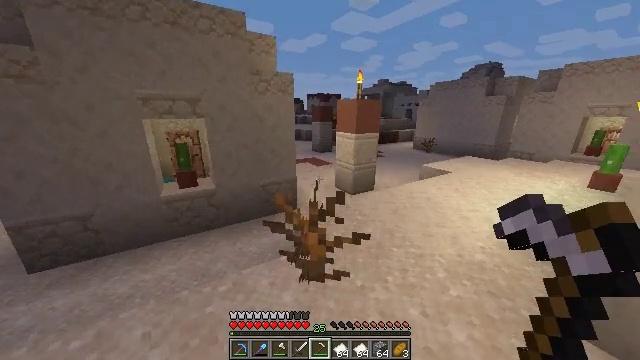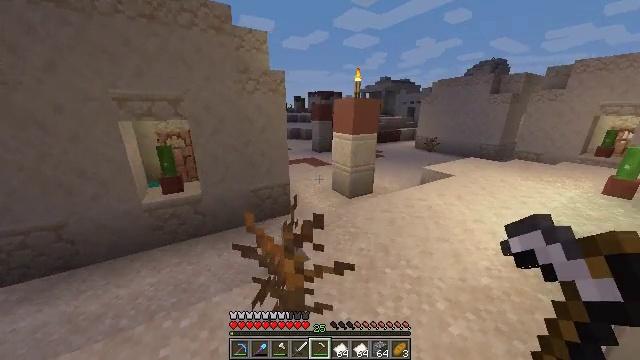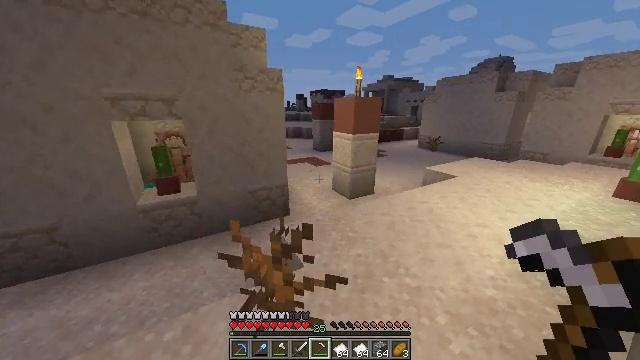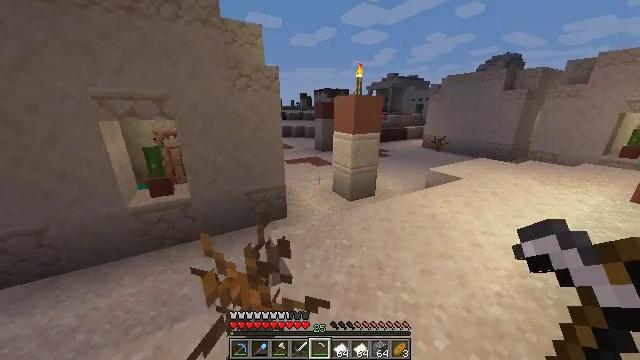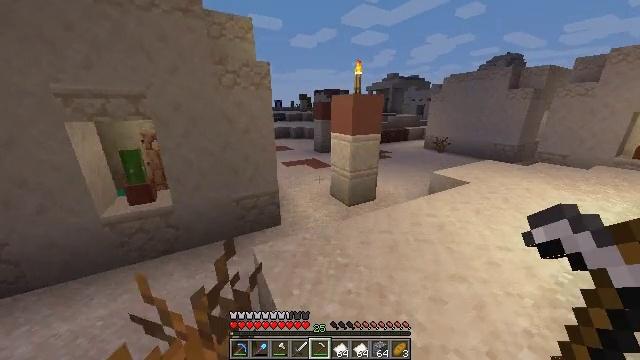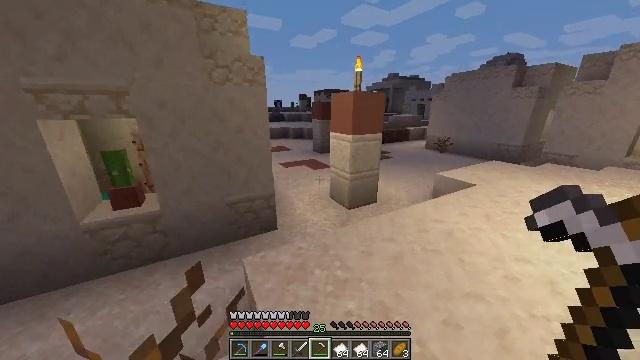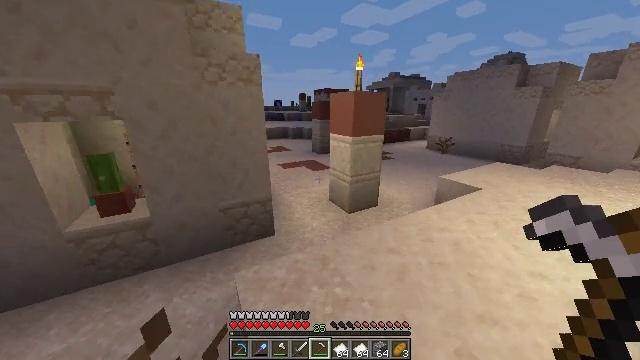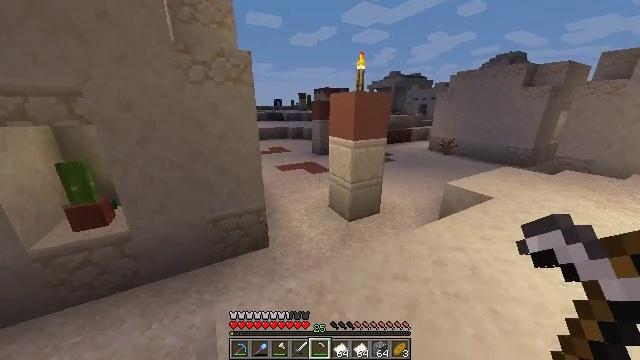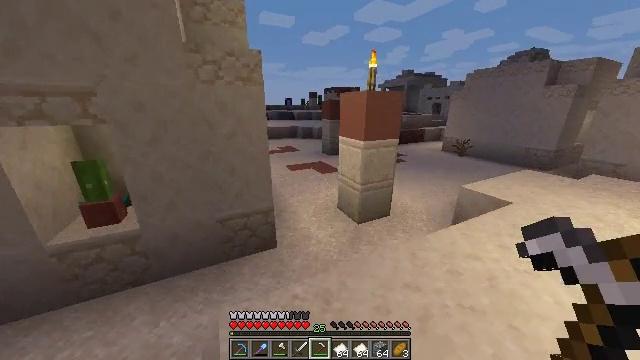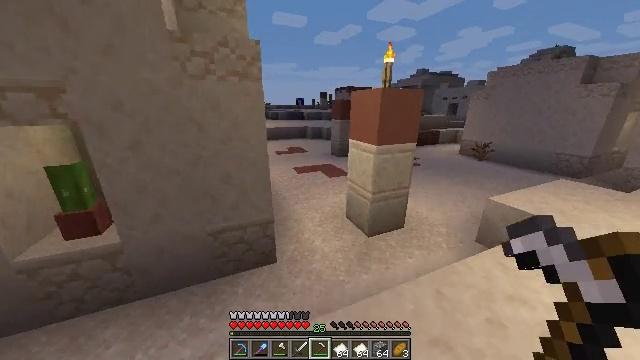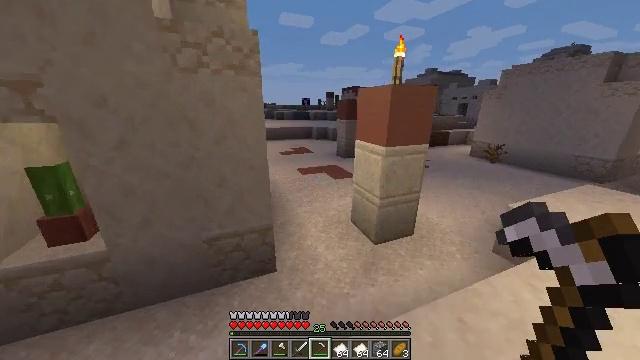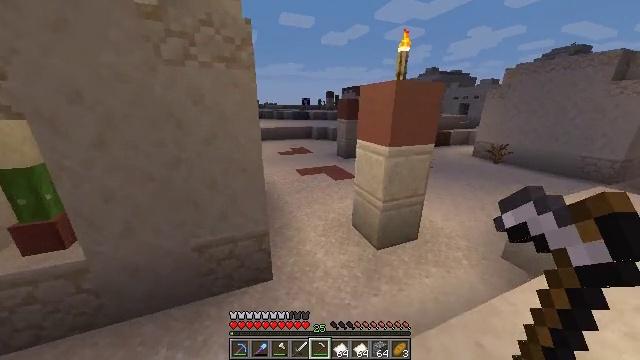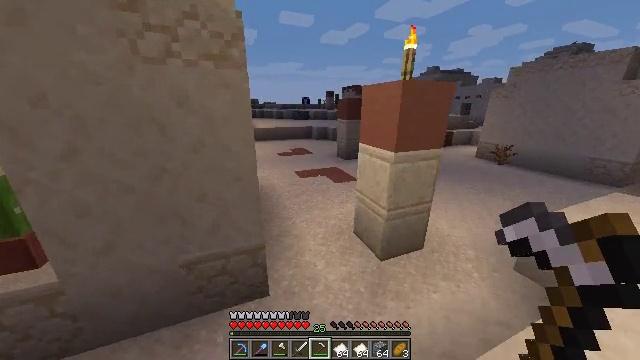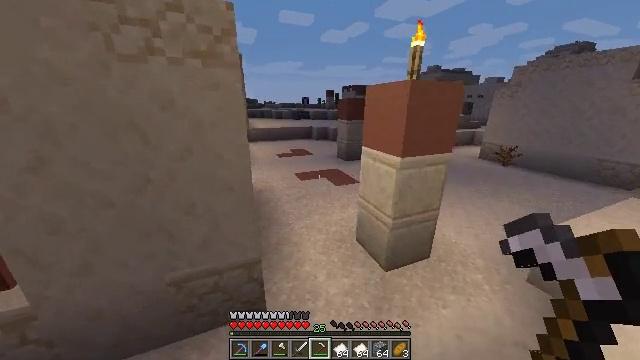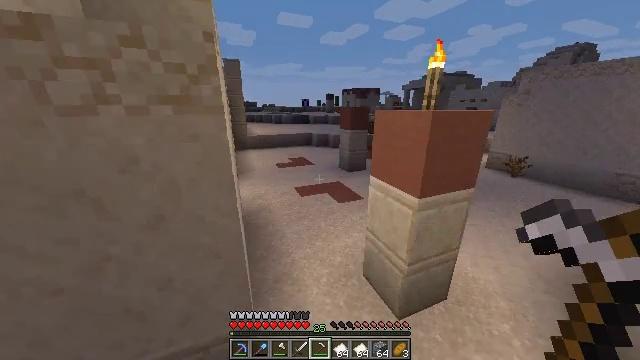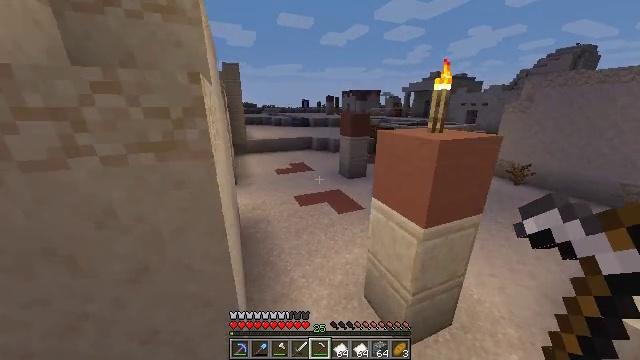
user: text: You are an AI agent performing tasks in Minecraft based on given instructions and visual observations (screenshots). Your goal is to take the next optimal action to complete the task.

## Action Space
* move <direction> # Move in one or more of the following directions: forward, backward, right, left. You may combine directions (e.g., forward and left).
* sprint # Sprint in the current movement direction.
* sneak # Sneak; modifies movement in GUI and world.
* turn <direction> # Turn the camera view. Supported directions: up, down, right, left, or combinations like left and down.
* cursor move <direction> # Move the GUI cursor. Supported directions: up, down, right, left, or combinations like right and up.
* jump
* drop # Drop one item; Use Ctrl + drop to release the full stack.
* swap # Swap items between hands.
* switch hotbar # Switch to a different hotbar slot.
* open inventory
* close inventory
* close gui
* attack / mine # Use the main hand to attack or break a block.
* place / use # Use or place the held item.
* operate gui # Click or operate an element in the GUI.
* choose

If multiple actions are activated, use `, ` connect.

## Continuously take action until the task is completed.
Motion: motion action
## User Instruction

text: Drop an iron hoe.
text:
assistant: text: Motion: move forward and move right, sprint
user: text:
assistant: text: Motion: move forward and move right, sprint
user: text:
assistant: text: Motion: move forward, sprint, turn left
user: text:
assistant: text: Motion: move forward, sprint
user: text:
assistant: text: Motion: move forward, sprint
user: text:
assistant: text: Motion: move forward, sprint
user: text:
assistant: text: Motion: move forward, sprint
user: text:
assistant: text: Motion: move forward, sprint, turn left
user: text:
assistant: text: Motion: move forward, sprint, turn left
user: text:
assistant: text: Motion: move forward, sprint, turn left
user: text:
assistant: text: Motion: move forward, sprint
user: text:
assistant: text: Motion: move forward, sprint
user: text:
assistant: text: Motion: move forward, sprint
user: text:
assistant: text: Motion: move forward, sprint, jump
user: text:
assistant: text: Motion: move forward, sprint, jump
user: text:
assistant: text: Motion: move forward, sprint, jump
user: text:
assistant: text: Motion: move forward, sprint, jump
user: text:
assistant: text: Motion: move forward, sprint, jump
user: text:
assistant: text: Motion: move forward, sprint, jump
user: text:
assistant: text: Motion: move forward, sprint, jump
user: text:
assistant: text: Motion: move forward, sprint, jump
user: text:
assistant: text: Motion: move forward, sprint, jump
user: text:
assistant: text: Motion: move forward, sprint, jump
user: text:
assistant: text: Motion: move forward, sprint, jump
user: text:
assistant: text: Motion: move forward, sprint, jump
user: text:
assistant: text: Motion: move forward, sprint, jump
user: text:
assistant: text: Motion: move forward, sprint, jump
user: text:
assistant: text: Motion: move forward, sprint, jump
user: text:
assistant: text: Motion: move forward, sprint, jump
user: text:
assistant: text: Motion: move forward, sprint, jump